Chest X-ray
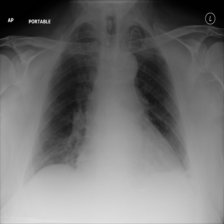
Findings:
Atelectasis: positive
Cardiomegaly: positive
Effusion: negative
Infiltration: negative
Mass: negative
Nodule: negative
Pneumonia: negative
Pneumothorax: negative
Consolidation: negative
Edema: negative
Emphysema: negative
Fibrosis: negative
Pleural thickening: negative
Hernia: negative